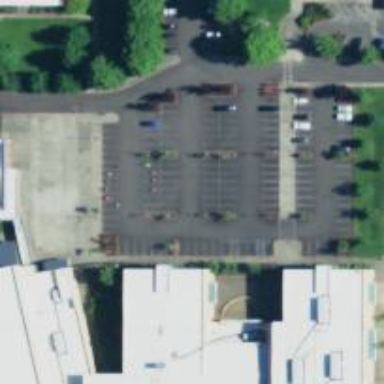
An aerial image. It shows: Parking space.